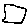
Label: square